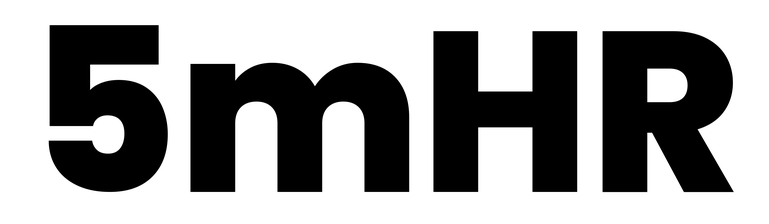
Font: Poppins-ExtraBold